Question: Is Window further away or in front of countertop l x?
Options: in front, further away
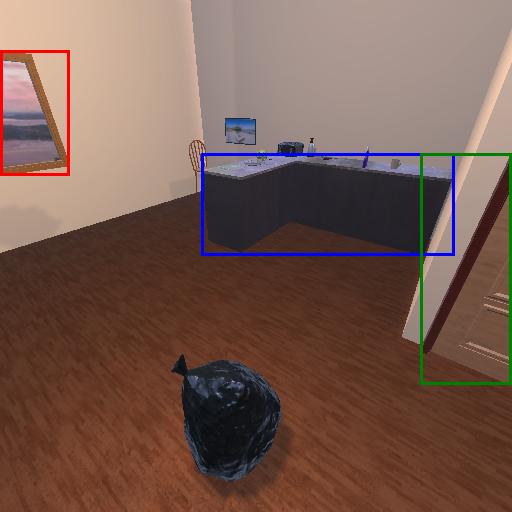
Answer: in front